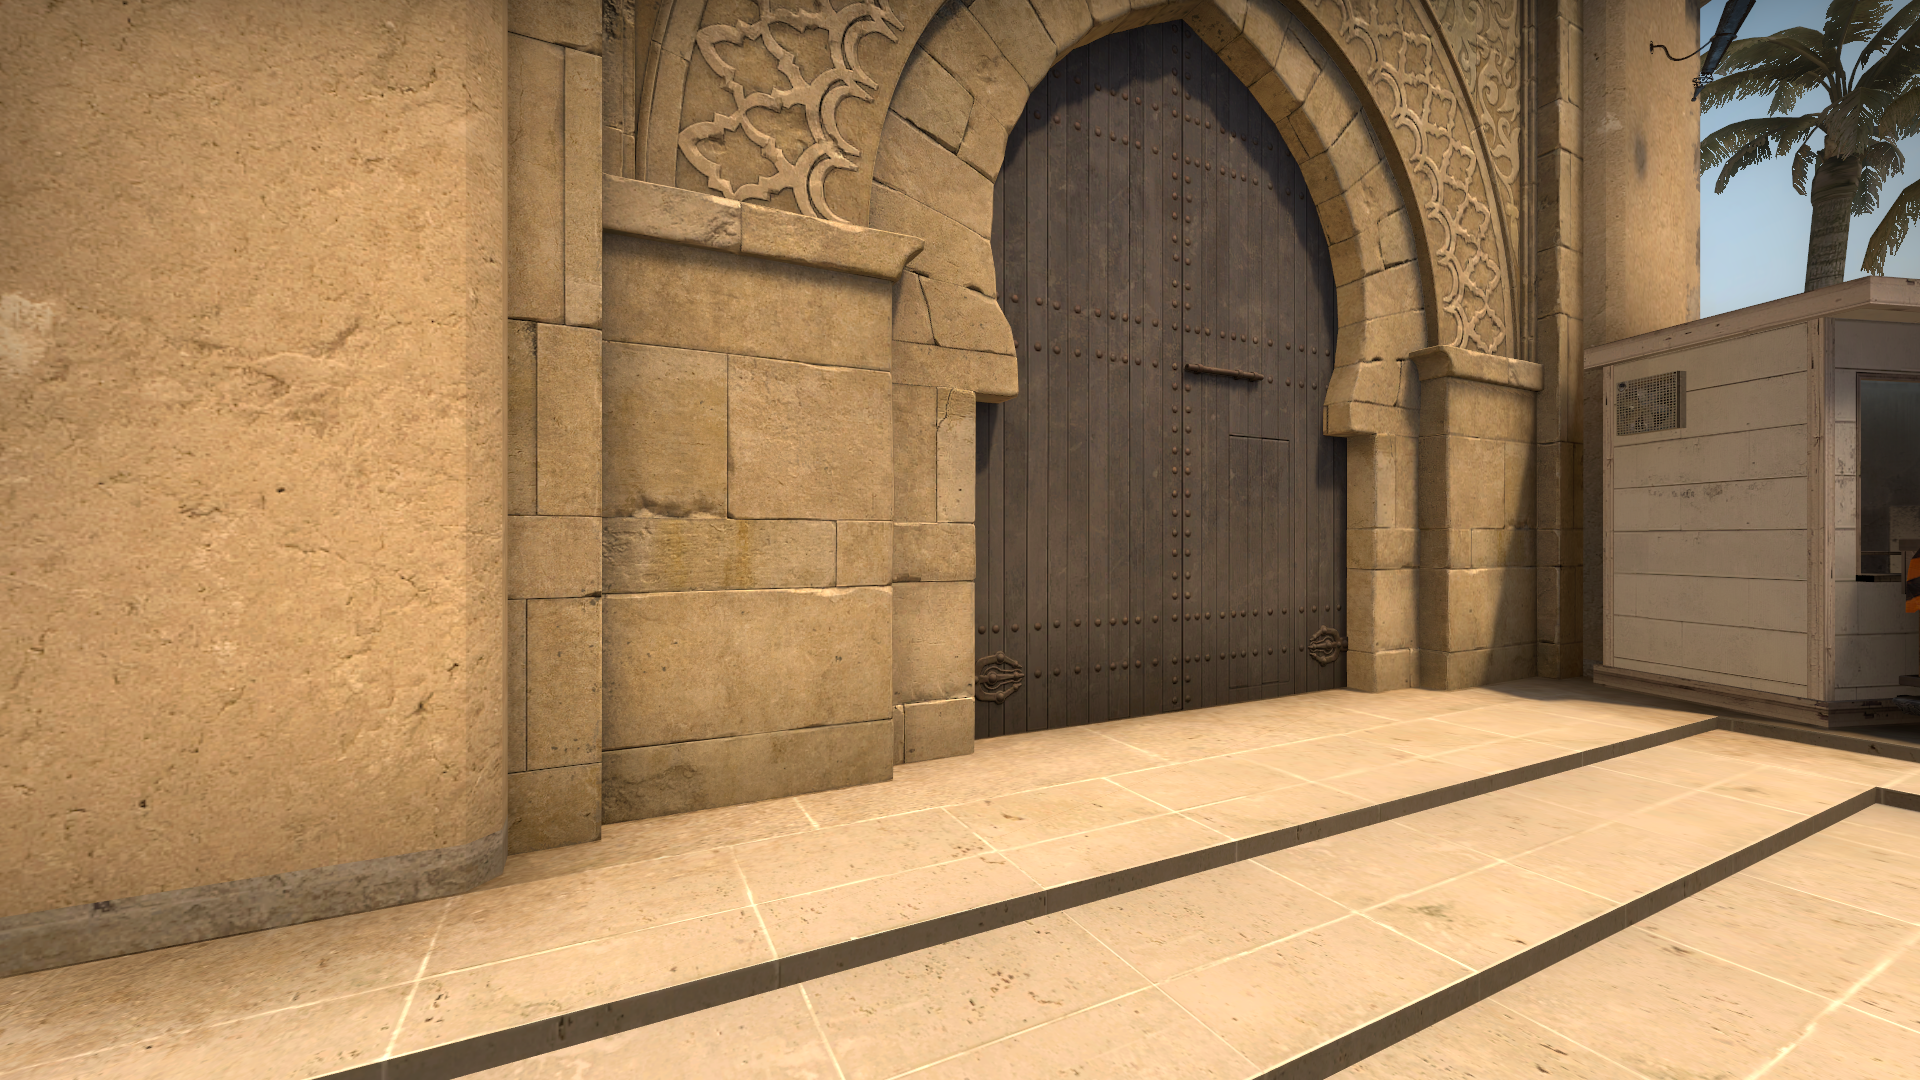
Map: de_mirage